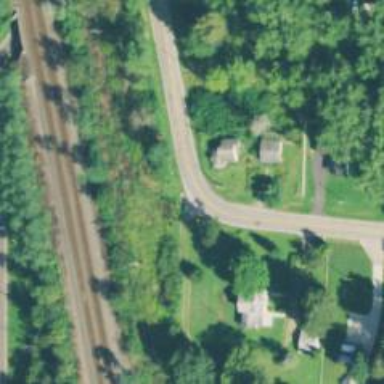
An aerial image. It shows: Tertiary road.